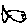
Label: fish